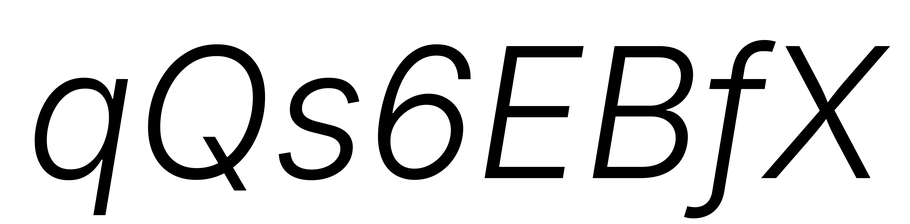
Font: Inter-Italic_Light_Italic